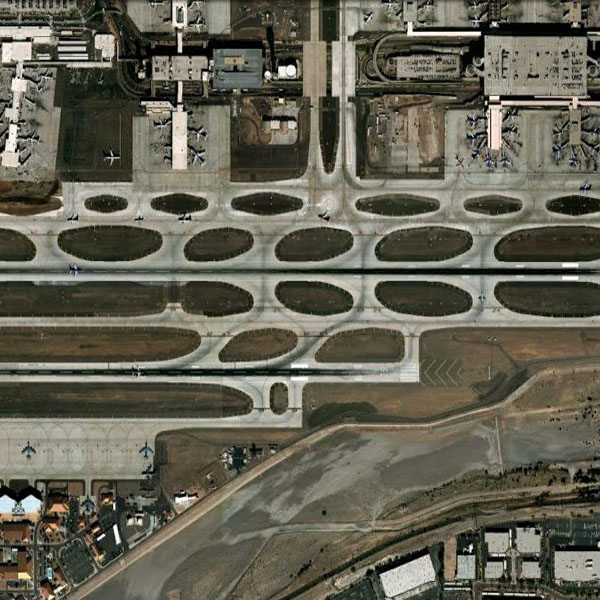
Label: Airport